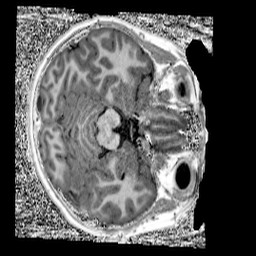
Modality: UNIT1
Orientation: axial
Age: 12
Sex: male
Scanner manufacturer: siemens
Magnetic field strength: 3 T
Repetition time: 4 s
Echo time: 0.00303 s